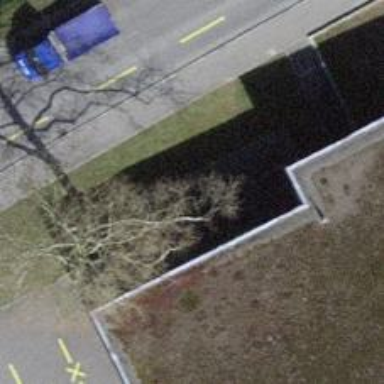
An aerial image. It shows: Bicycle parking area with rack.